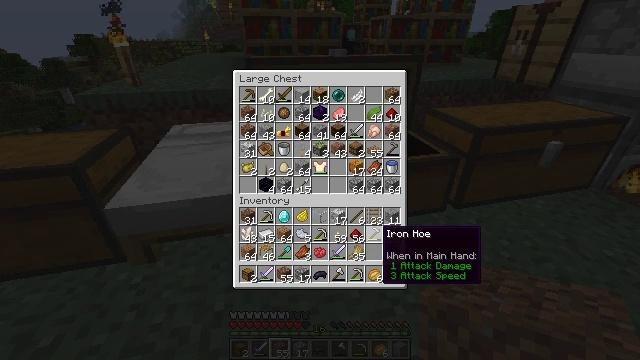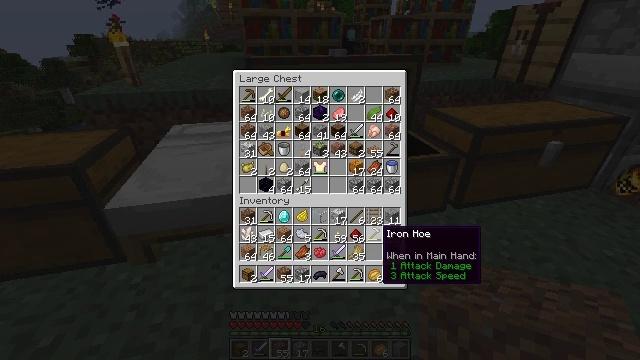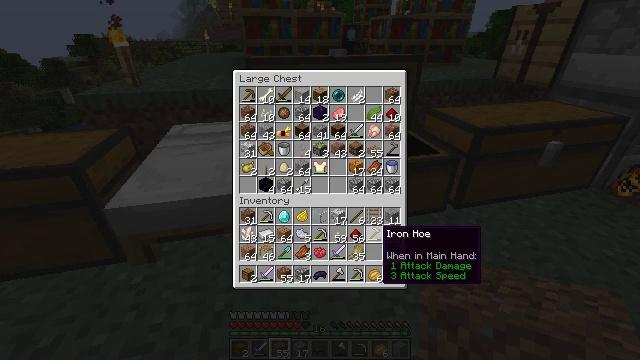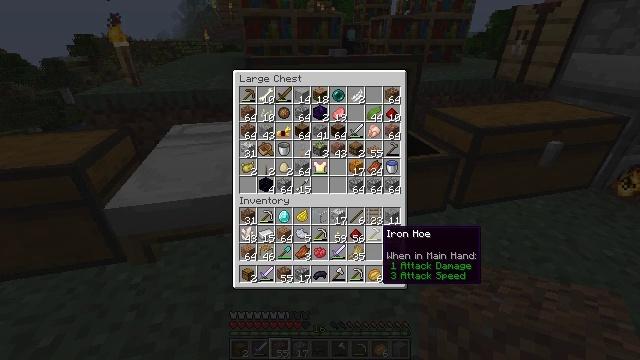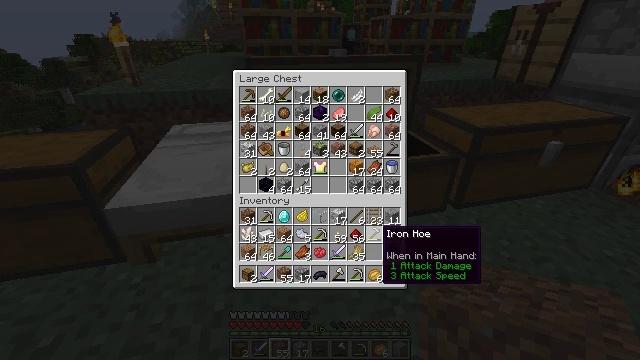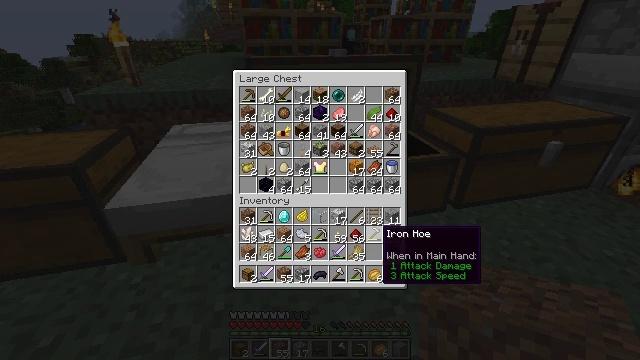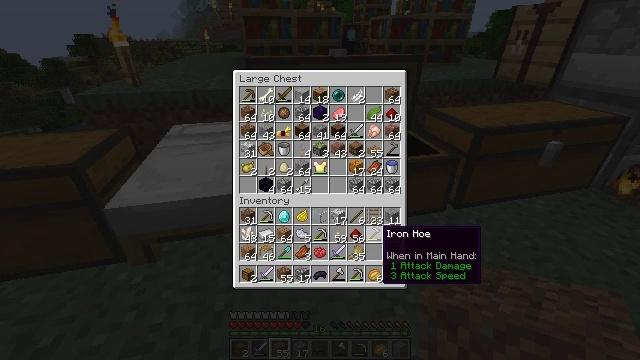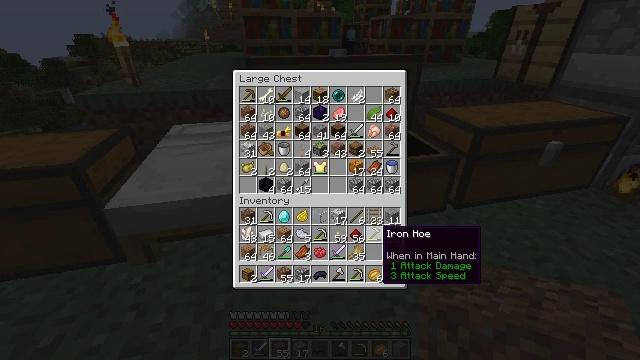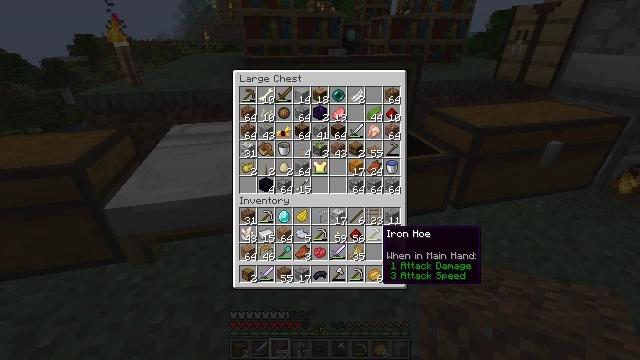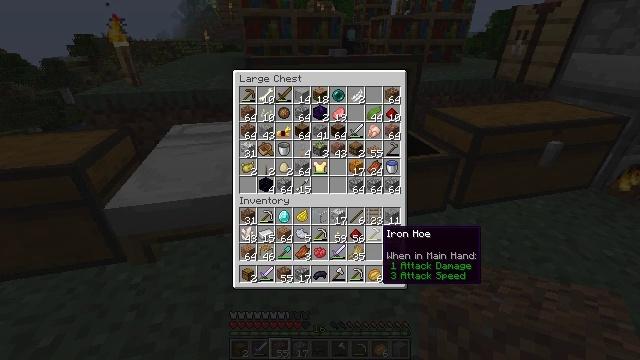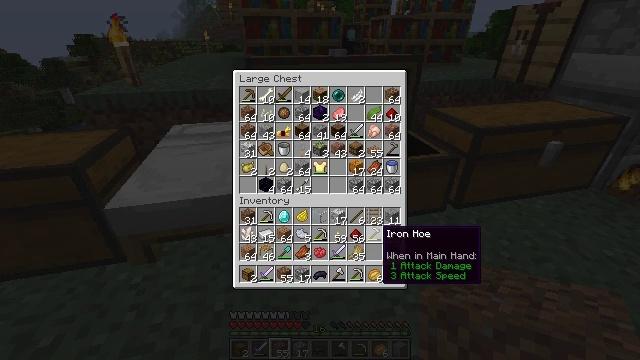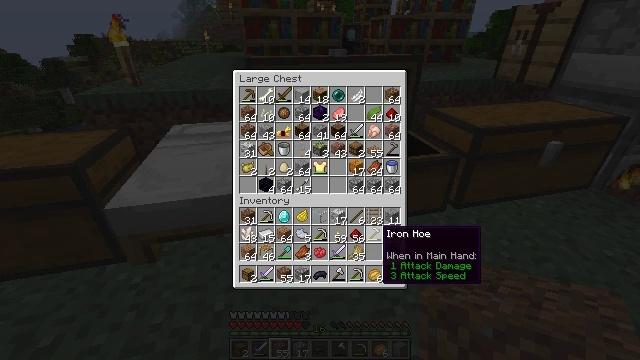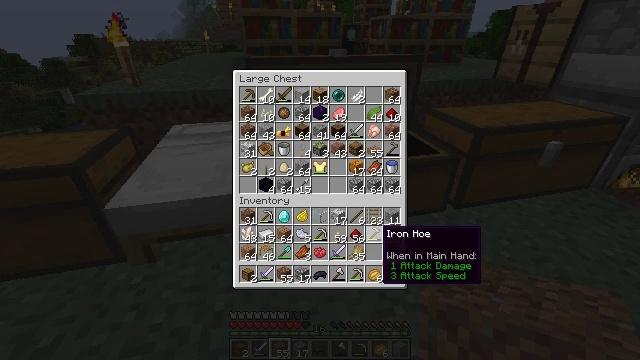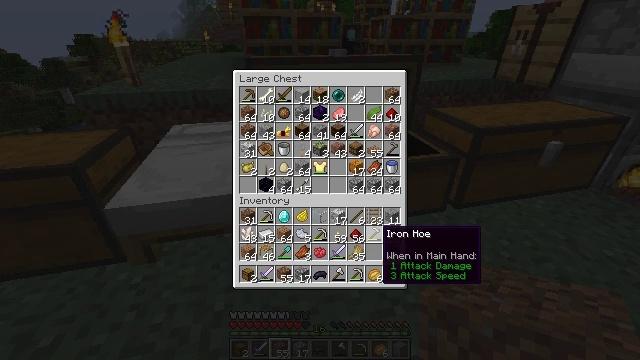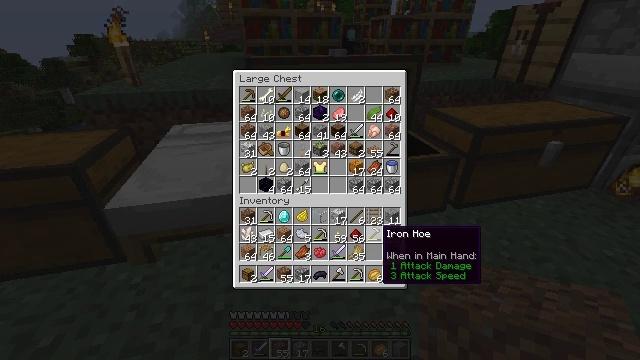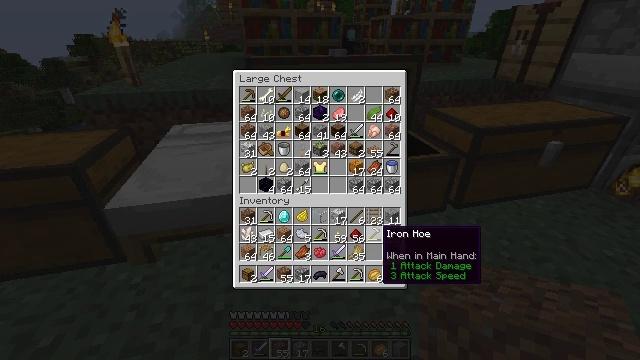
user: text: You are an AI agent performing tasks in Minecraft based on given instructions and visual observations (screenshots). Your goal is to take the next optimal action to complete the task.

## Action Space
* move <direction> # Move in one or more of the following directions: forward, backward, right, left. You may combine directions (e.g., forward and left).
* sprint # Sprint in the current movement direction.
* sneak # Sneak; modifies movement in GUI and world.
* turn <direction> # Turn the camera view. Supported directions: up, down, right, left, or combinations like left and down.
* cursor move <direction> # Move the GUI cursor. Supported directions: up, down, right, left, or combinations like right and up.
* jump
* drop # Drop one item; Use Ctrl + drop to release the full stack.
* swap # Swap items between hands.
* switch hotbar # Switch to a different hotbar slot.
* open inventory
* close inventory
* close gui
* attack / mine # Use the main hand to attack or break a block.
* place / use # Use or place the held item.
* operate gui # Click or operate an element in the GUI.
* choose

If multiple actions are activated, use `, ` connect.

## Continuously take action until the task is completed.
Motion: motion action
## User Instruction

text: Create a jungle trapdoor using six jungle planks.
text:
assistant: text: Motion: no_op
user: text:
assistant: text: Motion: no_op
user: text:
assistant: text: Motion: no_op
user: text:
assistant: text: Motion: no_op
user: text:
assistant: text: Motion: no_op
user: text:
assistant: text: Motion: no_op
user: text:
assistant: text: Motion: no_op
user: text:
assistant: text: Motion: no_op
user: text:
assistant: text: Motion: no_op
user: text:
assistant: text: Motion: no_op
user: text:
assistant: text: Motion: no_op
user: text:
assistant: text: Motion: no_op
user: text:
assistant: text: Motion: no_op
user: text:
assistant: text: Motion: no_op
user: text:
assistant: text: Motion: no_op
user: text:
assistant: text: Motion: no_op
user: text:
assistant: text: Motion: no_op
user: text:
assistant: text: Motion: no_op
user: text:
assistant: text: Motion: no_op
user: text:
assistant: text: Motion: no_op
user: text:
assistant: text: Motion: no_op
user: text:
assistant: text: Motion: no_op
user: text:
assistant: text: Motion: no_op
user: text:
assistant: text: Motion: no_op
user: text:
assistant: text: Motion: no_op
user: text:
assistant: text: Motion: no_op
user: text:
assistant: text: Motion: no_op
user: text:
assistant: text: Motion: no_op
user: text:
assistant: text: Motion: no_op
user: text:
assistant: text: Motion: no_op